Interaction volume radius: 5 \u00c5
Interaction volume height: 10 \u00c5
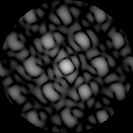
Disorder parameter: 0.2566